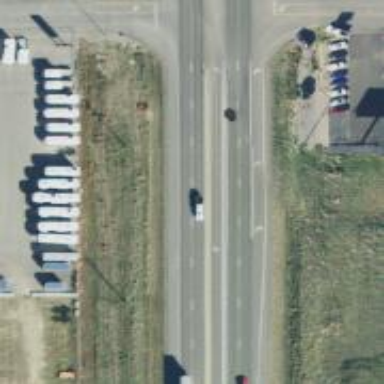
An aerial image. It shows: Asphalt road classified as trunk highway.